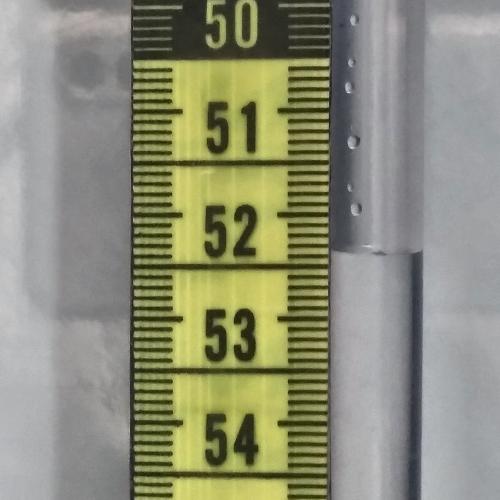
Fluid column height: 52.4 cm